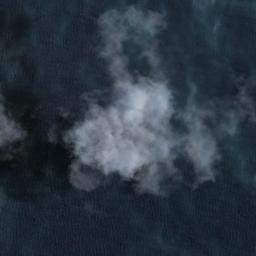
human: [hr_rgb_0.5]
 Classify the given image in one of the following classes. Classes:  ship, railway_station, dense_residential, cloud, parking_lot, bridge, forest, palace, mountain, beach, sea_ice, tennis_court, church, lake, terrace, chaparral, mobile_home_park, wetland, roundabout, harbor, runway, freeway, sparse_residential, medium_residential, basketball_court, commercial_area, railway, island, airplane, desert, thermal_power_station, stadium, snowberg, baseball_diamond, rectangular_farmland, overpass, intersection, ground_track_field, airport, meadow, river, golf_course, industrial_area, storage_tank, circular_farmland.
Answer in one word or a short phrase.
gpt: cloud